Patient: sex M, age 52
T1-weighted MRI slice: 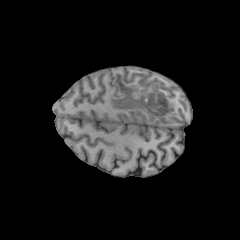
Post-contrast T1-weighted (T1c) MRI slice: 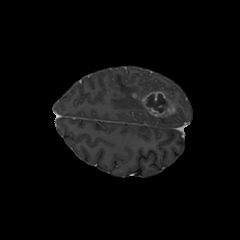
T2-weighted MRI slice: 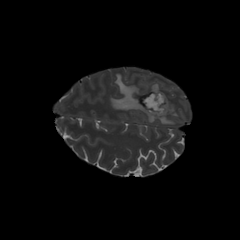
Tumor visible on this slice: yes
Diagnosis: Glioblastoma, IDH-wildtype
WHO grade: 4